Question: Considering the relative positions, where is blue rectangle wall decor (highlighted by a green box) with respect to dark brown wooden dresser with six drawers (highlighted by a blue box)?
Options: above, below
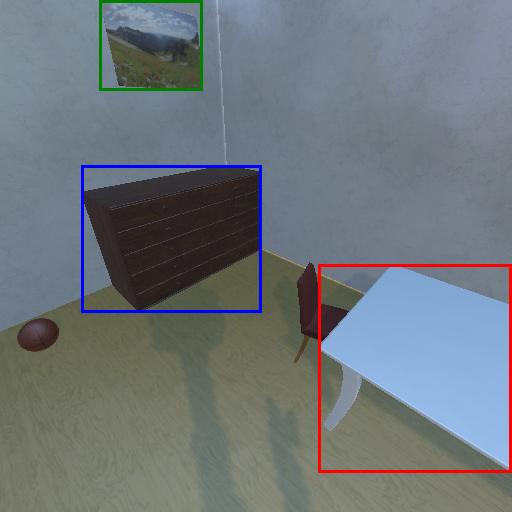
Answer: above